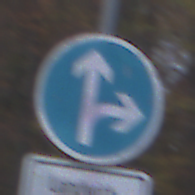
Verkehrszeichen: VorgeschriebeneFahrtrichtungGeradeausOderRechts
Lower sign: BesondereFahrzeugeUndTransportgueter6
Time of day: SunriseSunset
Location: Outdoor (Nature)
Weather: PartlyCloudy
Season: Autumn
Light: Natural